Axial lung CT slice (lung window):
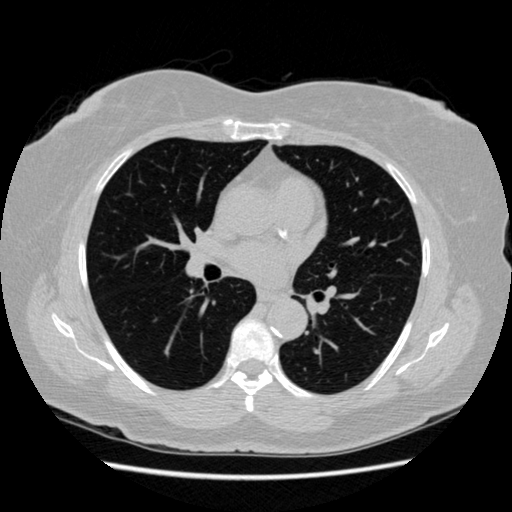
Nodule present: no